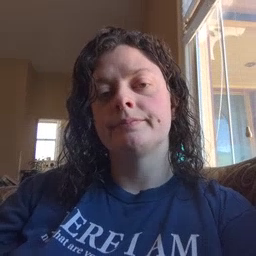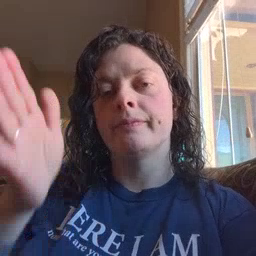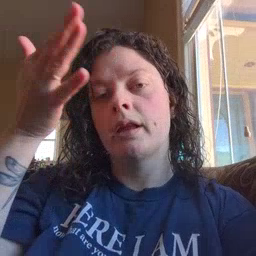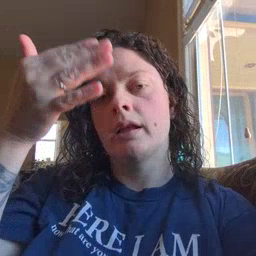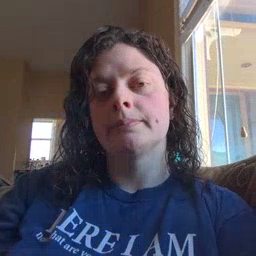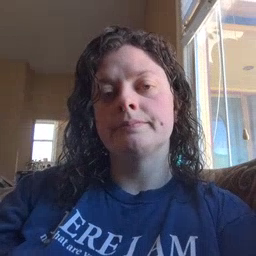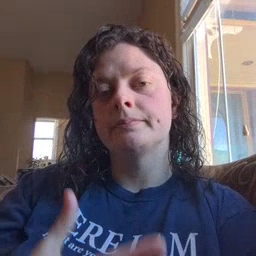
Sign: flag